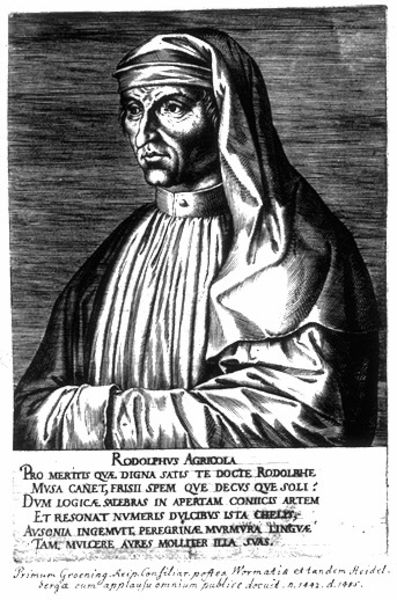
Titel: Bildnis des Rudolph Agricola
Künstler: Philipp Galle
Institution: (Seriendruck)
Schlagwörter: dunkel, kopf, mann, schatten, umhang, frau, grau, hintergrund, kleid, licht, mund, nase, profil, schwarz, stirn, weiss, zeichnung, blick, schleier, tuch, haube, alt, wand, augen, falten, gesicht, kragen, ärmel, bildnis, hände, portrait, porträt, figur, geistlicher, gewand, kutte, mantel, stoff, brustbild, kinn, knopf, kopfbedeckung, holzschnitt, schrift, grafik, graphik, kopftuch, ernst, grübchen, inschrift, streng, brauen, faltenwurf, nachdenklich, knöpfe, still, buch, kloster, druck, schraffur, radierung, stich, illustration, text, buchstaben, nonne, worte, manschetten, beten, talar, priester, religiös, mönch, turban, rudolf, latein, lateinisch, wörter, uch, portrati, agricola, stirn#, rodolphus